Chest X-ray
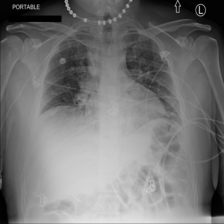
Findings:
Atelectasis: negative
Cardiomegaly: negative
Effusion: negative
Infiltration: negative
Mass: negative
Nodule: negative
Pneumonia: negative
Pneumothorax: negative
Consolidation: negative
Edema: negative
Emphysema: negative
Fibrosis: negative
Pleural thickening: negative
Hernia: negative